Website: crate-barrel
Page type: customer-info-address
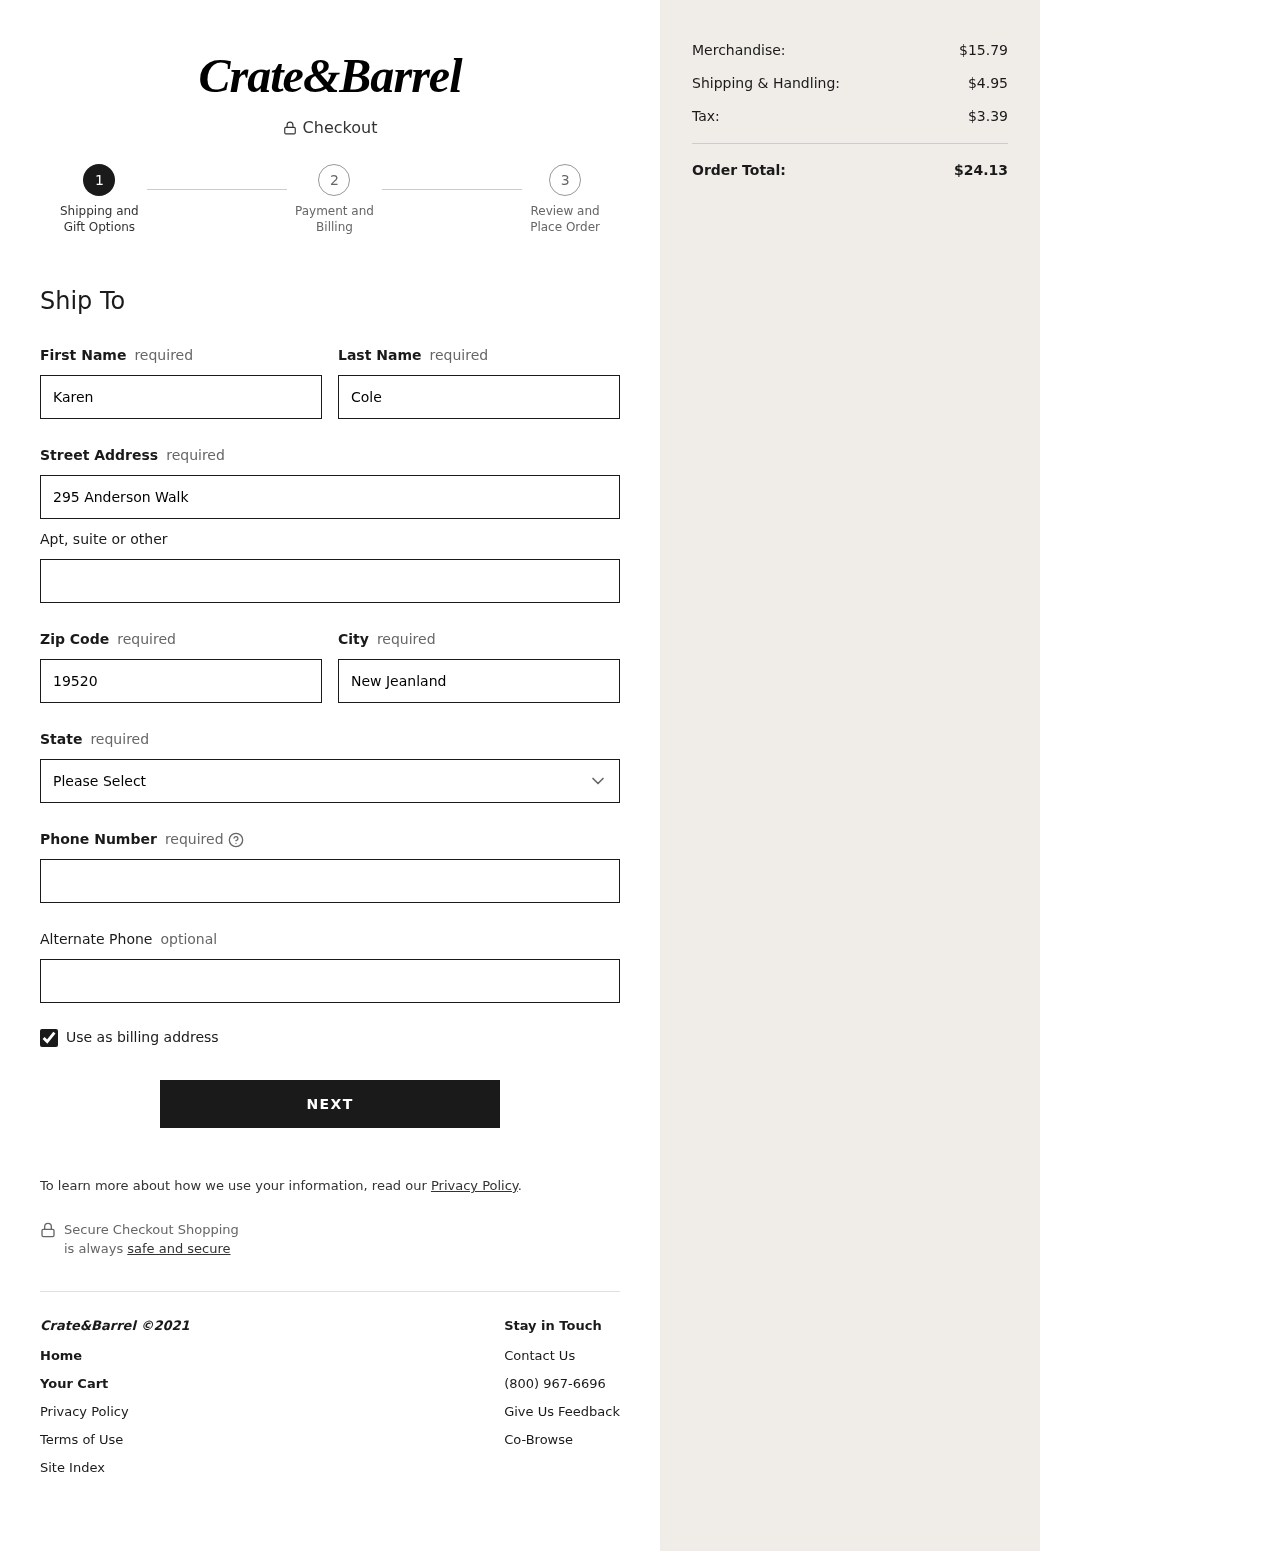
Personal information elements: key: PII_STATE
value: Rhode Island
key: PII_FIRSTNAME
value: Karen
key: PII_LASTNAME
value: Cole
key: PII_STREET
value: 295 Anderson Walk
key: PII_POSTCODE
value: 19520
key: PII_CITY
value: New Jeanland
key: PII_PHONE
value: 4627518245
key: PII_PHONE_ALT
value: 7653688371
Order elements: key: ORDER_SUBTOTAL
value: $15.79
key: ORDER_SHIPPING_COST
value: $4.95
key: ORDER_TAX
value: $3.39
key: ORDER_TOTAL
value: $24.13